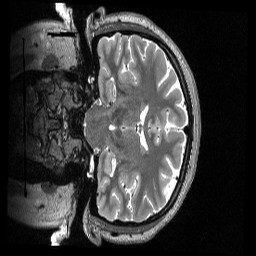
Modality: T2w
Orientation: coronal
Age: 23
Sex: female
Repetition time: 3.2 s
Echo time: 0.563 s